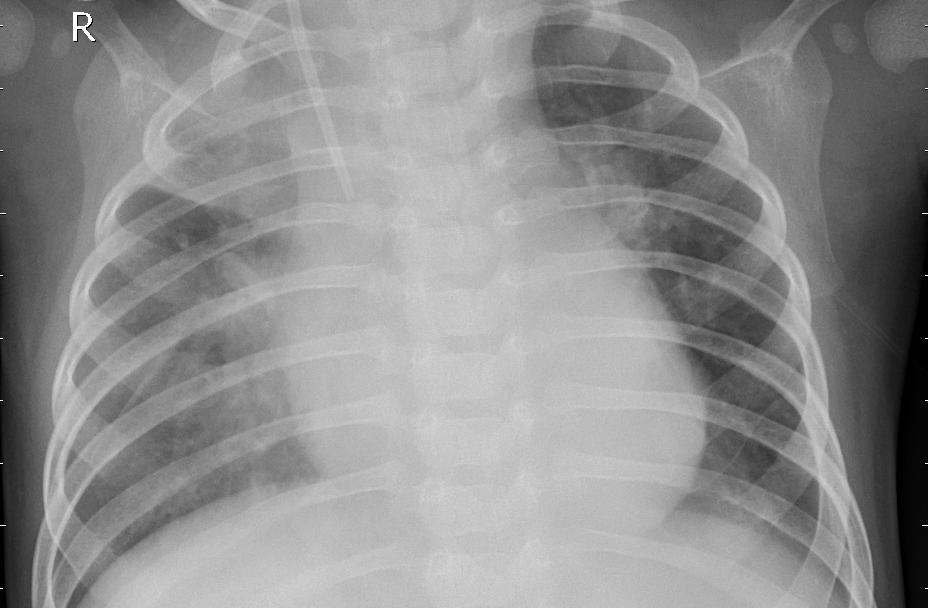
Diagnosis: PNEUMONIA